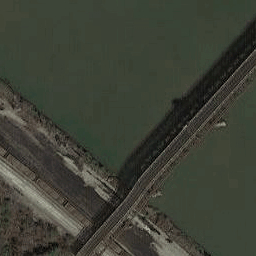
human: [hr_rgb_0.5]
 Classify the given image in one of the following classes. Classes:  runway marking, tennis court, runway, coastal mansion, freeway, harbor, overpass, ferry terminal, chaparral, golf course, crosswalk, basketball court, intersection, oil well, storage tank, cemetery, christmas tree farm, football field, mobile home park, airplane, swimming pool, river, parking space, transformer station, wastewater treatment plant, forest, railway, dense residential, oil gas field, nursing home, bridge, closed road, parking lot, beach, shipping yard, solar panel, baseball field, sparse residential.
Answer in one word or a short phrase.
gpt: bridge